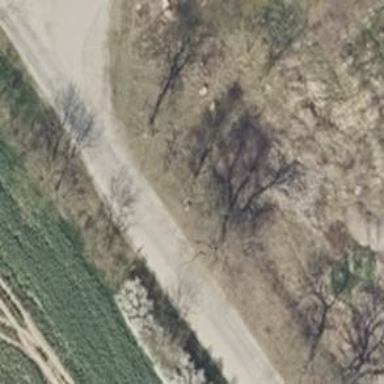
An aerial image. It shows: Secondary road with asphalt surface.